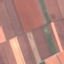
Land use / land cover class: AnnualCrop